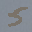
Label: 5